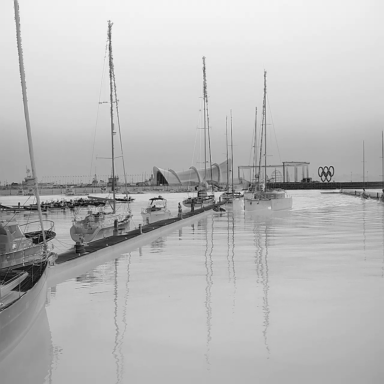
There are eight objects shown in the infrared image, including six sailboats, and two canoes.